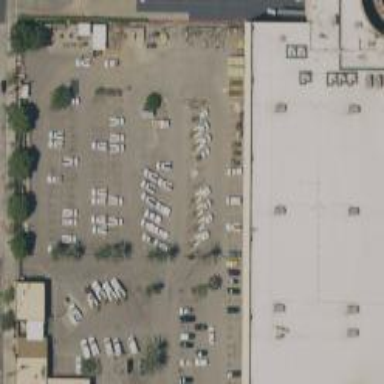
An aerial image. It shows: Parking area with surface.